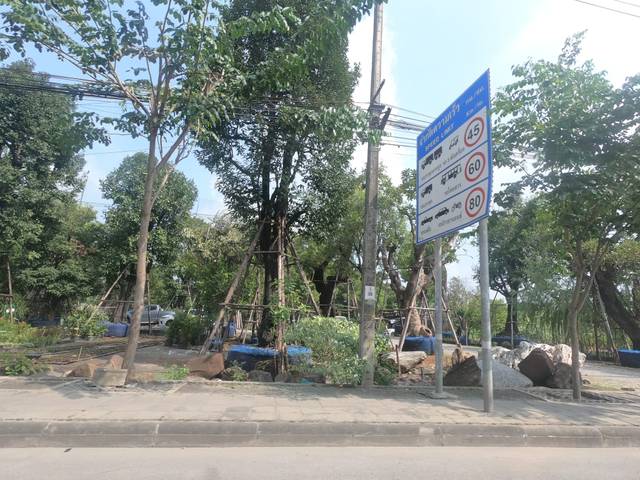
Region: Thailand
Coordinates: 13.824, 100.611